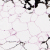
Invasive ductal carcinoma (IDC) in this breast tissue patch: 0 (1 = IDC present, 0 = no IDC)